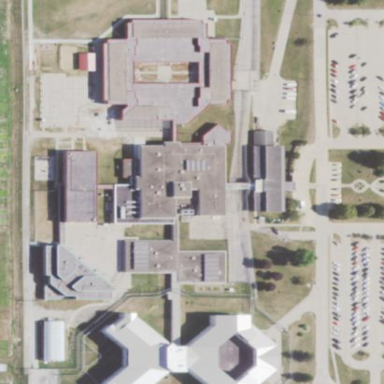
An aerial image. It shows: Prison.